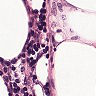
Metastatic tissue present: no